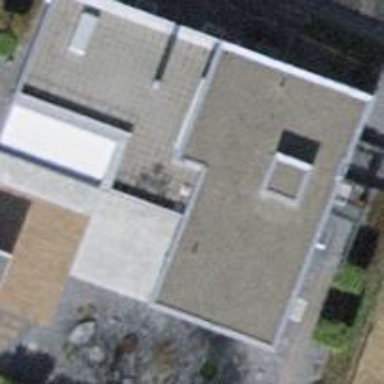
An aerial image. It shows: Detached building.